Question: How can i do blur on border such like this in ReactNative on IOS:

I tried to do it with shadow:
borderRadius: 7,
paddingVertical: 10,
paddingHorizontal: 14,
shadowColor: 'black',
shadowOffset: {
width: 0,
height: 0
},
shadowRadius: 2,
shadowOpacity: 0.2,
backgroundColor: 'white'
But it does not have the same result
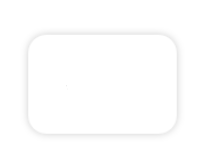
Answer: Apply style
'''
dropShadow:{
shadowColor: '#000',
shadowOpacity: 0.5,
shadowRadius: 5,
elevation: 2,
}
'''
Working example
Link: <URL>
Full code:
'''
import React, { Component} from 'react';
import { View, Text, StyleSheet} from 'react-native';
class App extends Component {
constructor(props) {
super(props);
}
render() {
return(
<View style={styles.container}>
<View style={[{height:100, width:100, borderWidth:0, borderRadius:10},styles.dropShadow]}>
</View>
</View>
)
}}
const styles = StyleSheet.create({
container: {
flex: 1,
backgroundColor: '#fff',
justifyContent:'center',
alignItems:'center'
},
dropShadow:{
shadowColor: '#000',
shadowOpacity: 0.5,
shadowRadius: 5,
elevation: 2,
}
});
export default App;
'''